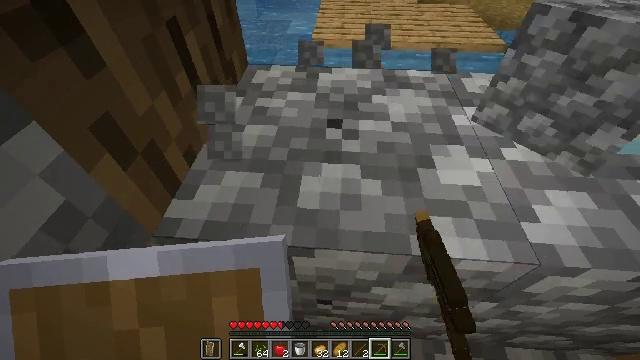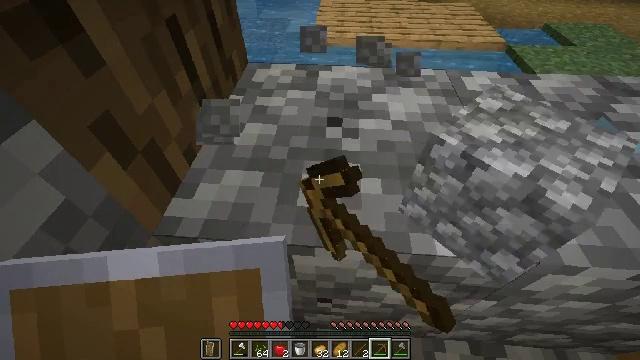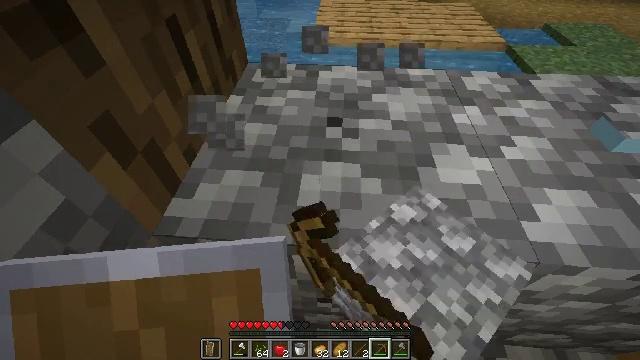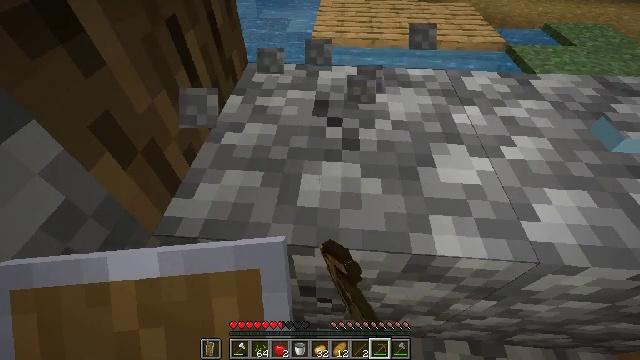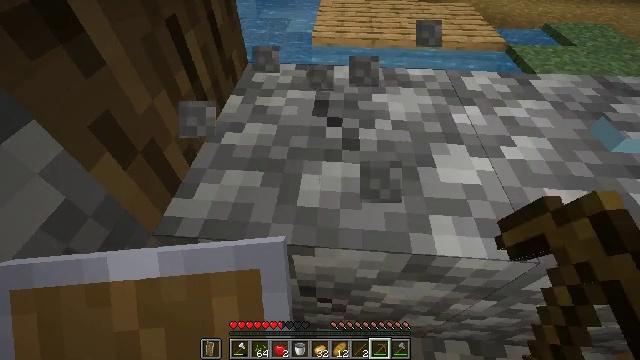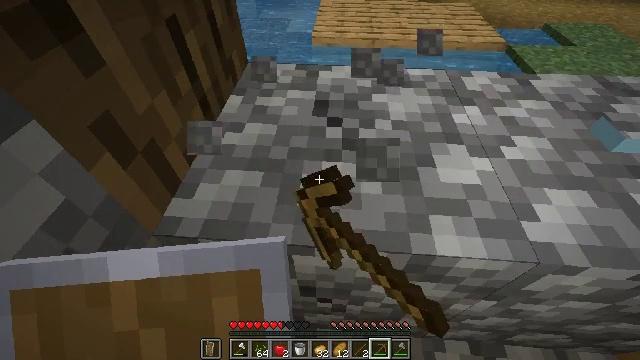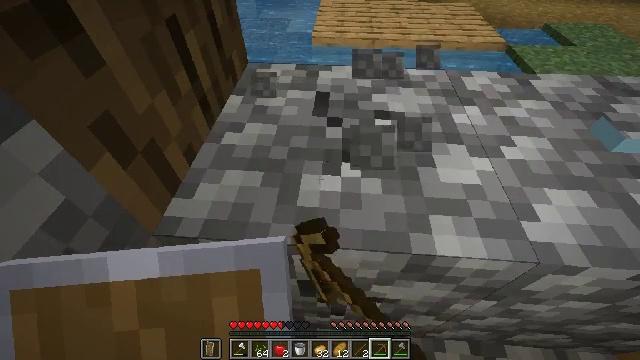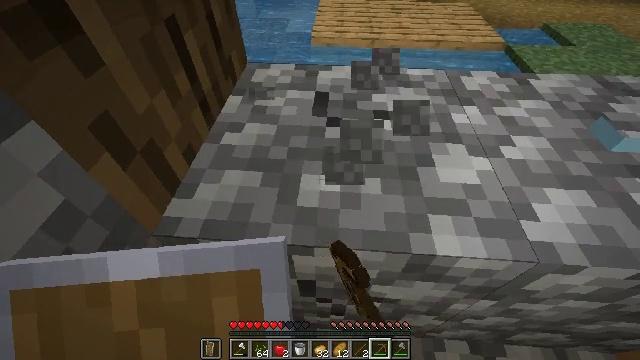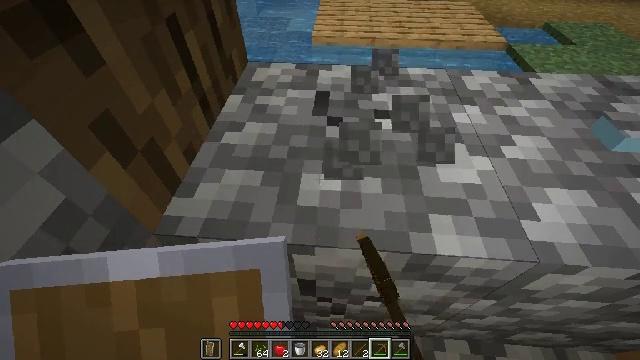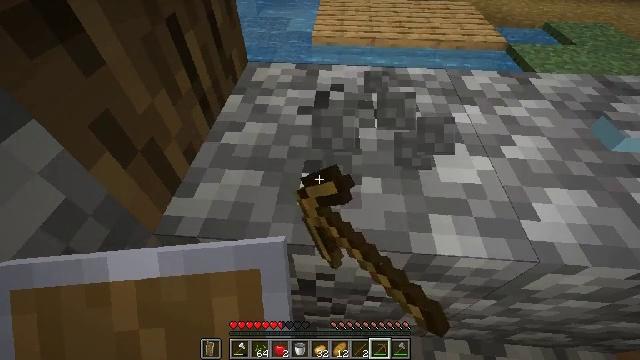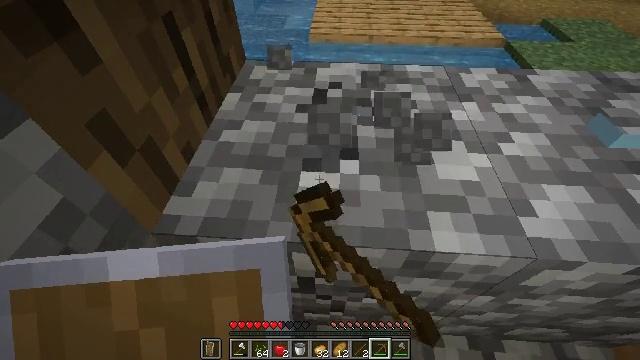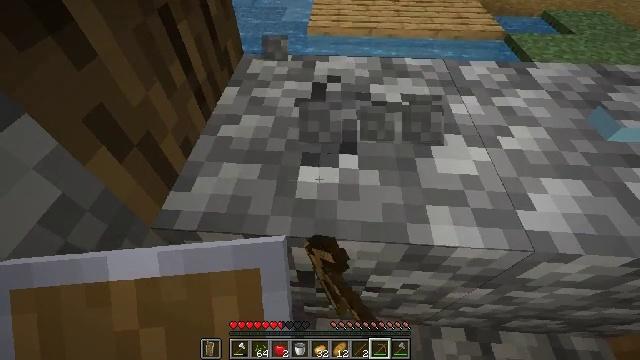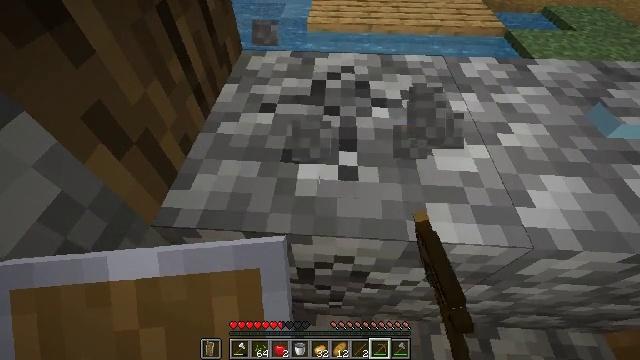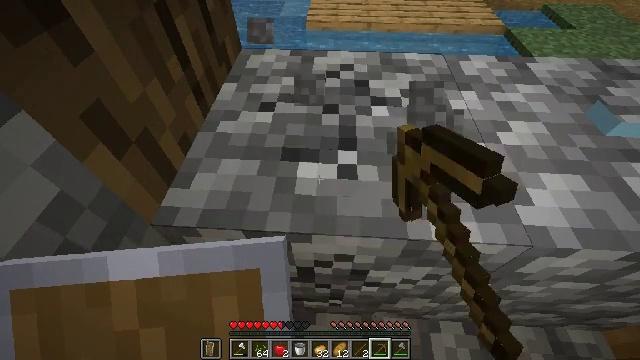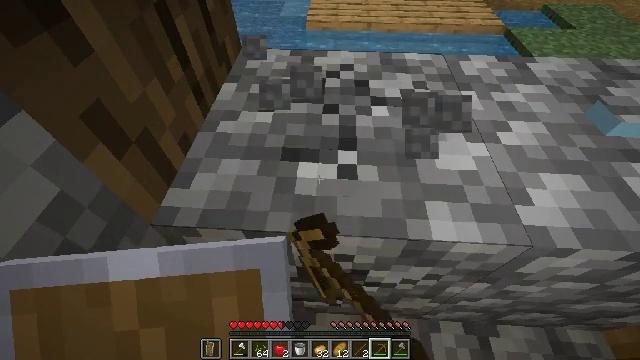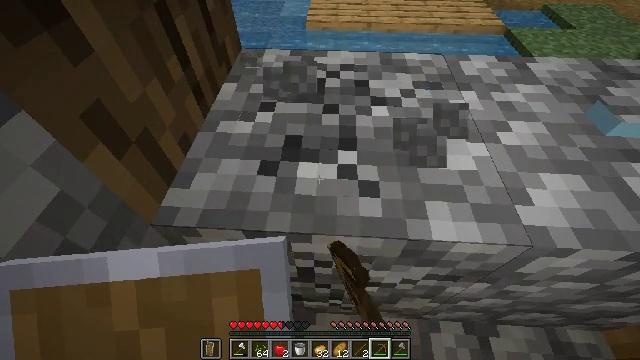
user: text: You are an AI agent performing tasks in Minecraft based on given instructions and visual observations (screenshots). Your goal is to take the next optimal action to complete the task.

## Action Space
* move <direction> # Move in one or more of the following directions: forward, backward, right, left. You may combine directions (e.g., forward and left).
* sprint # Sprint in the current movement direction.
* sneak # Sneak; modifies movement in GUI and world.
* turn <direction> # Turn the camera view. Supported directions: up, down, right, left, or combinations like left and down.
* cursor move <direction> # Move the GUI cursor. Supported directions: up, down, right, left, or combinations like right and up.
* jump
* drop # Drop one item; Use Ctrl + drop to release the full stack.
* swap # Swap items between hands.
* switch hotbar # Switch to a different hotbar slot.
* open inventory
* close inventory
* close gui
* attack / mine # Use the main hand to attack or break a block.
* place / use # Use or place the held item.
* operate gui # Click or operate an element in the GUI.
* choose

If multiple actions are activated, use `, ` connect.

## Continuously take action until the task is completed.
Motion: motion action
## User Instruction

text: Mine cobblestone to craft tools and furnaces.
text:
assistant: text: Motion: attack / mine
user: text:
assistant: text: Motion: attack / mine
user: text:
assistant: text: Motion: attack / mine
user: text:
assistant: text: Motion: attack / mine
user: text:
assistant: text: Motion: attack / mine
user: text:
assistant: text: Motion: attack / mine
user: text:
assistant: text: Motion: attack / mine
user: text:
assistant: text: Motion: attack / mine
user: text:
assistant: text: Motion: attack / mine
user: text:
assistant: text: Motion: attack / mine
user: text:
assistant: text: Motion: turn down, attack / mine
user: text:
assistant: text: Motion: attack / mine
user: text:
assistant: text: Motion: attack / mine
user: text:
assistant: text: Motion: attack / mine
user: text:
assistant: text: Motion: attack / mine
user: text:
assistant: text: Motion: attack / mine
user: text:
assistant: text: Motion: attack / mine
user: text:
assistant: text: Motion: attack / mine
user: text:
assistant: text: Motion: attack / mine
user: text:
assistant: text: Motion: attack / mine
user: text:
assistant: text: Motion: attack / mine
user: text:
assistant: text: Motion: attack / mine
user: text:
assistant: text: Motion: attack / mine
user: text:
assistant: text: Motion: attack / mine
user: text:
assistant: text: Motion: attack / mine
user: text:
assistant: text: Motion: attack / mine
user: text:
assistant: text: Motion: attack / mine
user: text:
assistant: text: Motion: turn right and down, attack / mine
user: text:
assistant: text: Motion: attack / mine
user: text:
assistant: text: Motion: attack / mine